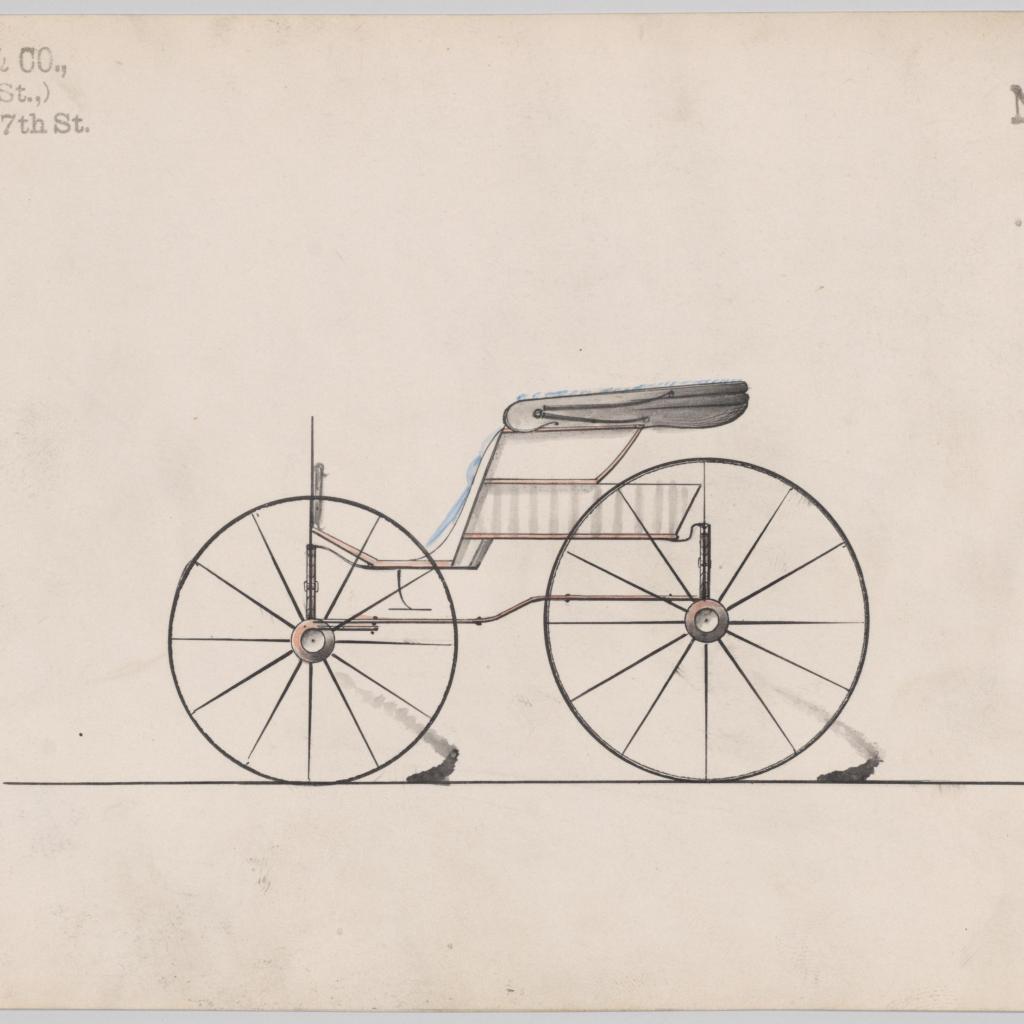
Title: Design for Pony Phaeton, no. 3297a
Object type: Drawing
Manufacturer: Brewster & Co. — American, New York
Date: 1877
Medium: Pen and black ink, watercolor and gouache
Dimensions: Sheet: 6 x 8 3/4 in. (15.2 x 22.2 cm)
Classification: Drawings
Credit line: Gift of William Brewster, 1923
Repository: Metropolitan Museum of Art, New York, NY